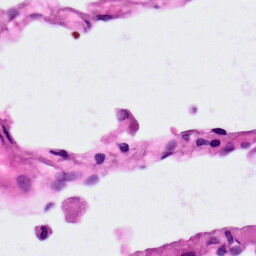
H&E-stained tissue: Lung